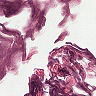
Metastatic tissue present: no